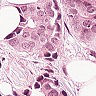
Metastatic tissue present: yes